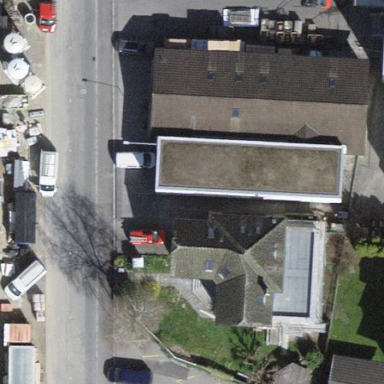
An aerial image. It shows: Building.